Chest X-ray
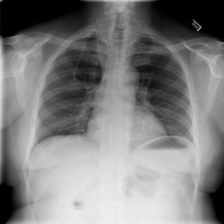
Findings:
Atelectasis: negative
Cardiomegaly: negative
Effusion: negative
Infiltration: negative
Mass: negative
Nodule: negative
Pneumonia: negative
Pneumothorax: negative
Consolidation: negative
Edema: negative
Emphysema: negative
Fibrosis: negative
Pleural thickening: negative
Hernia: negative